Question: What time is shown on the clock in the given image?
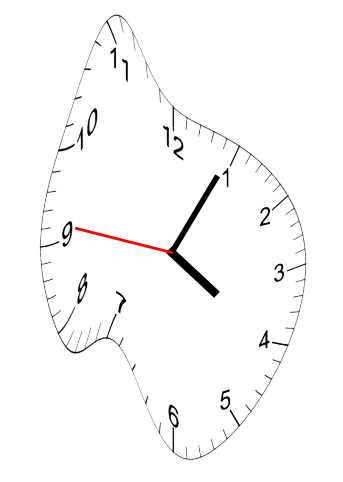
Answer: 04:04:46